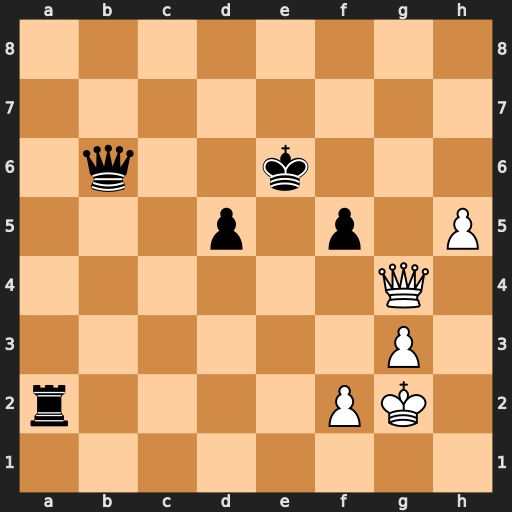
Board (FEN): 8/8/1q2k3/3p1p1P/6Q1/6P1/r4PK1/8
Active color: w
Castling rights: -
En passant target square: -
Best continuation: Qg6+ Ke7 Qxb6